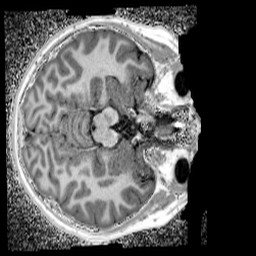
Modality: UNIT1_denoised
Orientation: axial
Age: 12
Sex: female
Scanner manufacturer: siemens
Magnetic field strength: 3 T
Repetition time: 4 s
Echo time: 0.00299 s